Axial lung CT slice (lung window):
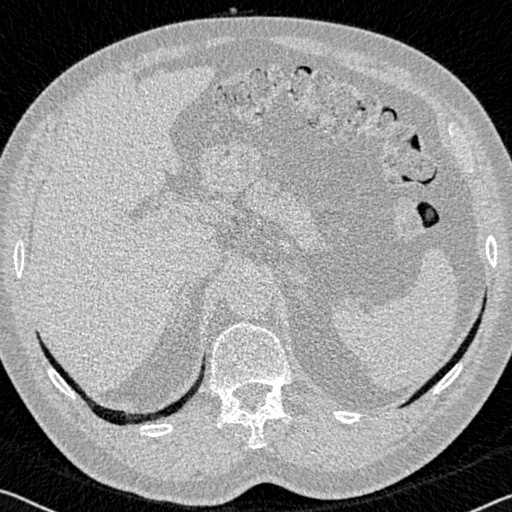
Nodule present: no